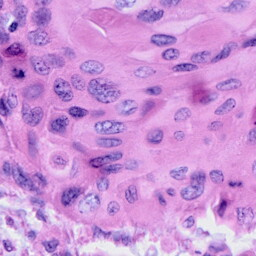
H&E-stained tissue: Cervix